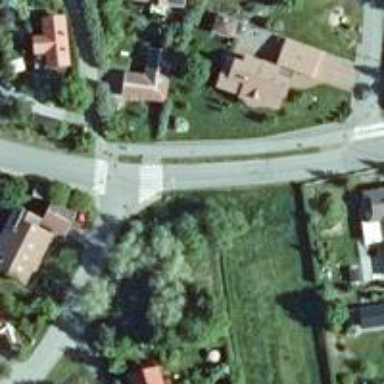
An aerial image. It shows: Uncontrolled crossing on the road.